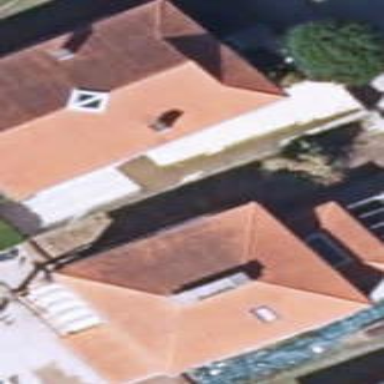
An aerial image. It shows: Simple and straightforward house.